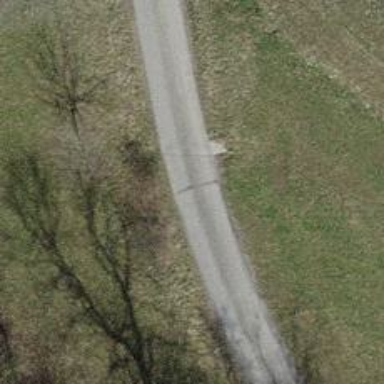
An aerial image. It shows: Gravel track with grade 1 tracktype.